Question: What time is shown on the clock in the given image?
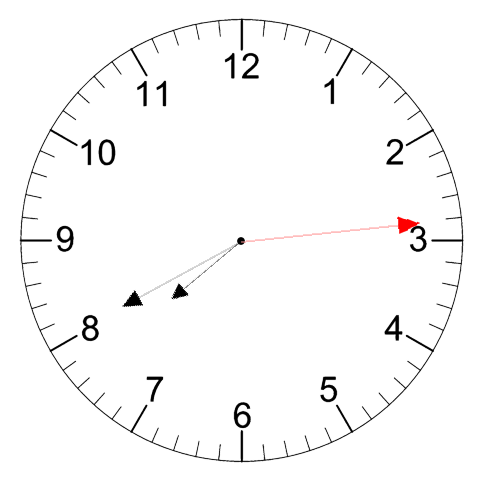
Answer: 07:40:14